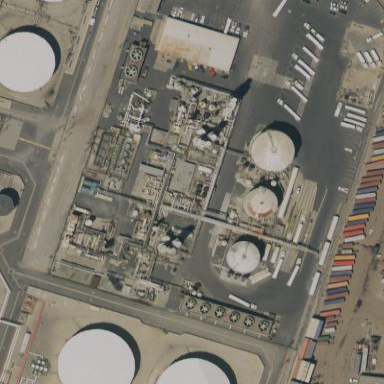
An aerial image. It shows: Industrial area designated for air separation activities.